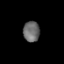
Tissue: prostate
Cell type: Fibroblasts
Senescence score: 0.8632
Nuclear area (px): 332
Mean DAPI intensity: 105.69